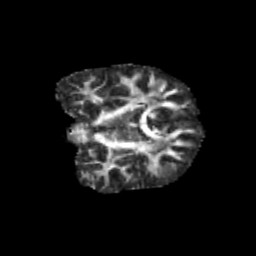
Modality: FA
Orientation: coronal
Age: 12
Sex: male
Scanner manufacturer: siemens
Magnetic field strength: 3 T
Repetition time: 3.8 s
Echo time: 0.07 s